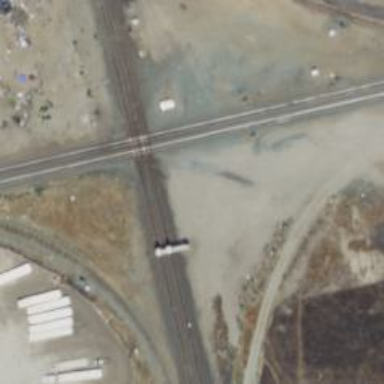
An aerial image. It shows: Railway crossing.